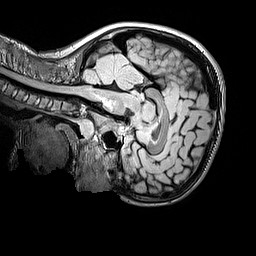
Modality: FLAIR
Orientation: sagittal
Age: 10
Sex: male
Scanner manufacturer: siemens
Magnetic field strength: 3 T
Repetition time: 5 s
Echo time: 0.388 s